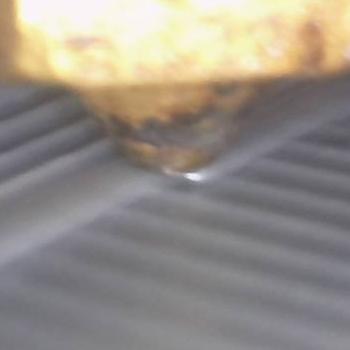
Flow rate: 168%